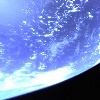
Label: water